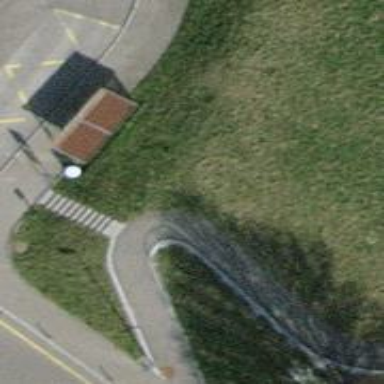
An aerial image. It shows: Set of concrete steps.